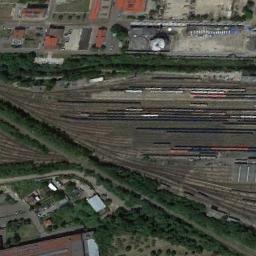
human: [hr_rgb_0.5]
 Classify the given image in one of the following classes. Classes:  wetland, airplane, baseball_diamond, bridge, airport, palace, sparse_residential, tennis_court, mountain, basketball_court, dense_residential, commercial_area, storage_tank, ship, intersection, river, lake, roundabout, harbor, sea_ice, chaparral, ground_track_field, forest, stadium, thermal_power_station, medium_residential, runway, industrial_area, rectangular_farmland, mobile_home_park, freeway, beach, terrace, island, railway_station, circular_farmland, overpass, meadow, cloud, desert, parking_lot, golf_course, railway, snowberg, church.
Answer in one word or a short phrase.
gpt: railway_station